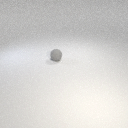
small gray rubber sphere